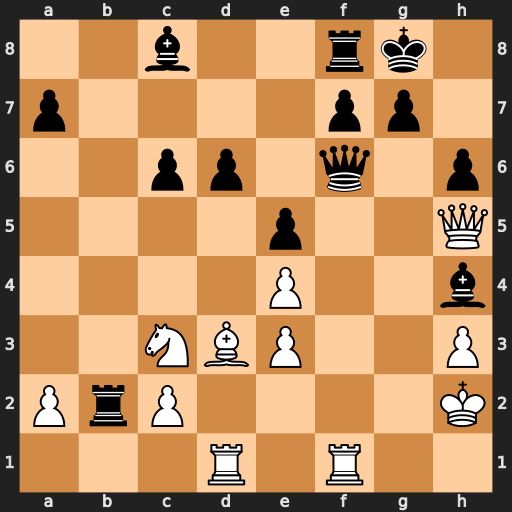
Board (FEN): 2b2rk1/p4pp1/2pp1q1p/4p2Q/4P2b/2NBP2P/PrP4K/3R1R2
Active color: w
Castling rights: -
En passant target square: -
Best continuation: Rxf6